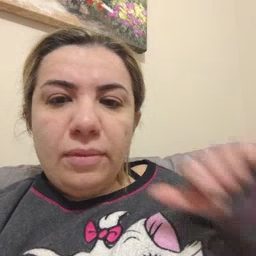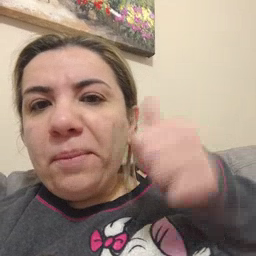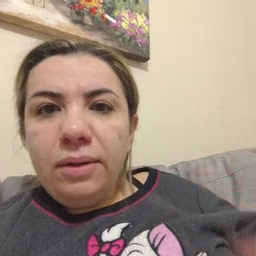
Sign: tomorrow